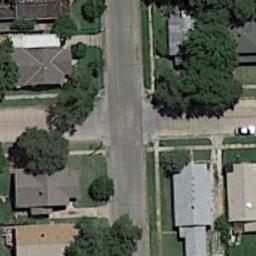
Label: intersection